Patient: sex F, age 19
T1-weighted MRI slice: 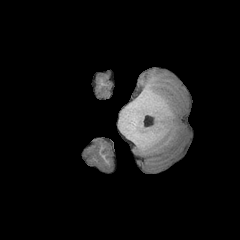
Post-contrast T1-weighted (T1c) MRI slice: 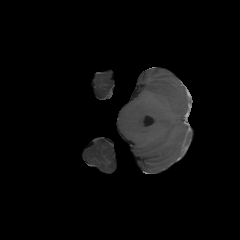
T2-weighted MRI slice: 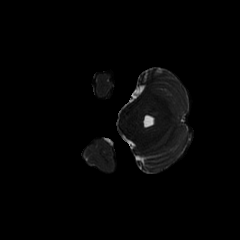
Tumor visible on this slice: no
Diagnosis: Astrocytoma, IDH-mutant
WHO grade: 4